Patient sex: M
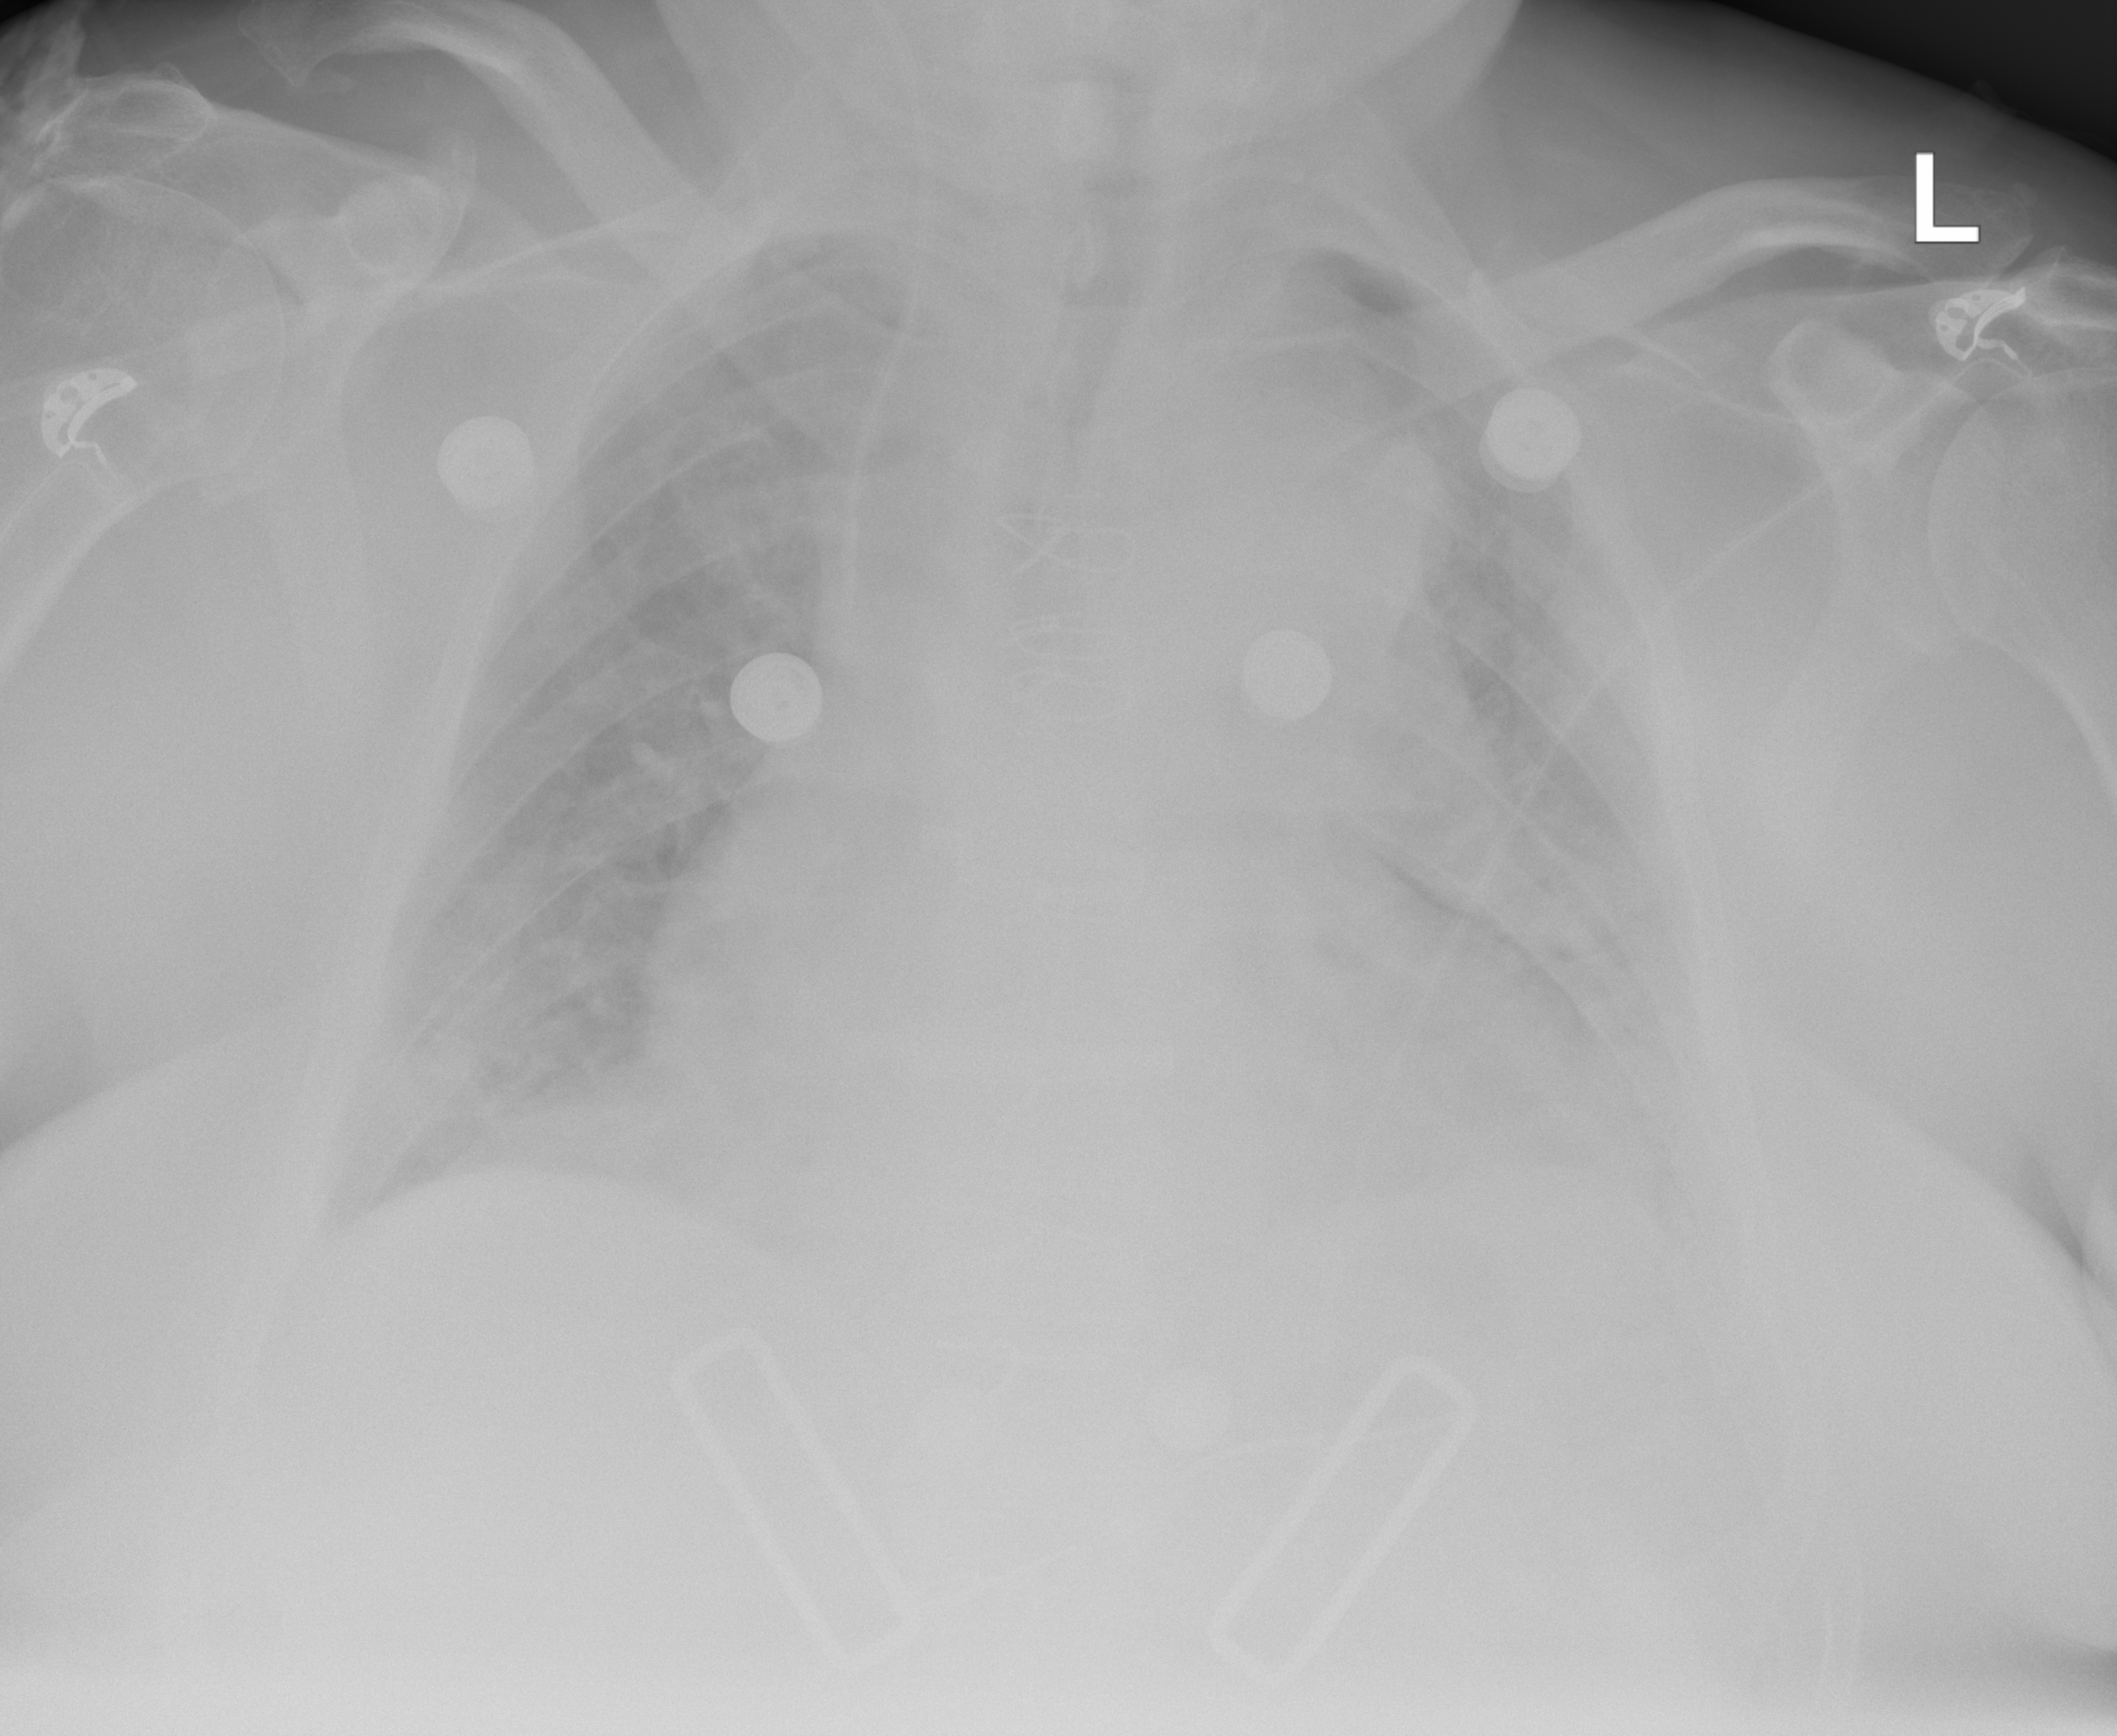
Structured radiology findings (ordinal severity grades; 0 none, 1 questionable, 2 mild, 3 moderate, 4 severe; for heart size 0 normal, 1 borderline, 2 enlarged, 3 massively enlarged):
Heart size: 2
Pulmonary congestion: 3
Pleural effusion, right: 0
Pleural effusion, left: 2
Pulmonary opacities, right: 3
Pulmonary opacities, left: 3
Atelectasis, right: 0
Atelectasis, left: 2